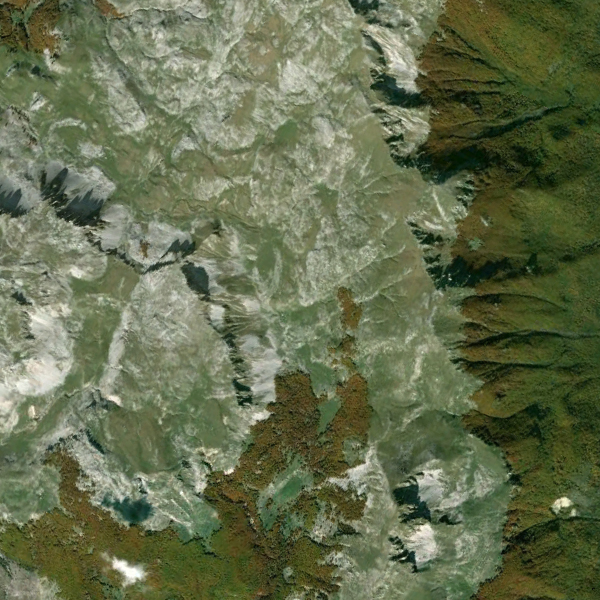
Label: Mountain